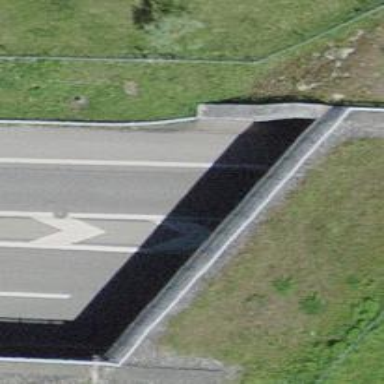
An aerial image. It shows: Motorway link with tunnel.